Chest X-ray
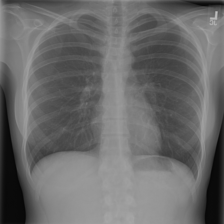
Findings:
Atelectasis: negative
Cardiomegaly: negative
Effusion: negative
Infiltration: negative
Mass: negative
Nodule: negative
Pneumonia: negative
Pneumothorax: negative
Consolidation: negative
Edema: negative
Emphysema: negative
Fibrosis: negative
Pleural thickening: negative
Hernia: negative